Question: In the new ios14 and macOS Big Sur, Apple is using a type of "clear" background (also, in NavigationView, when scrolling, this same type of background is used). How do I use them? Tried using opacity but the result is different
[
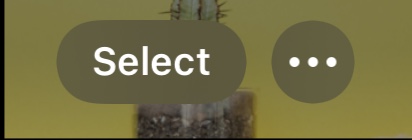
Answer: Thanks to this tutorial (<URL>, I was able to do it.
First, I created this struct:
'''
struct BlurView: UIViewRepresentable {
func makeUIView(context: Context) -> UIVisualEffectView {
let view = UIVisualEffectView(effect: UIBlurEffect(style: .systemChromeMaterial))
return view
}
func updateUIView(_ uiView: UIVisualEffectView, context: Context) {
}
}
'''
Then, just added '.background(BlurView())'